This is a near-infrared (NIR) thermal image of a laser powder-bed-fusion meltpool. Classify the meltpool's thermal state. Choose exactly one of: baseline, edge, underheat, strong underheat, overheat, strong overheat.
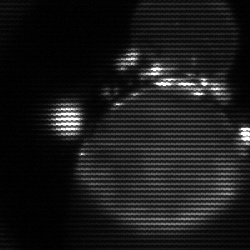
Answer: edge